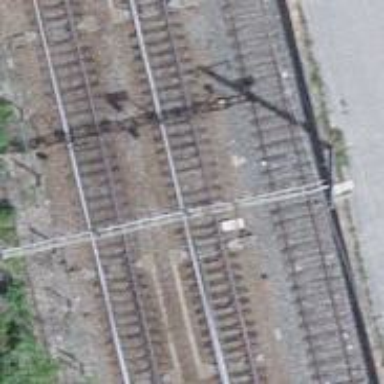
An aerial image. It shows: Railway switch.